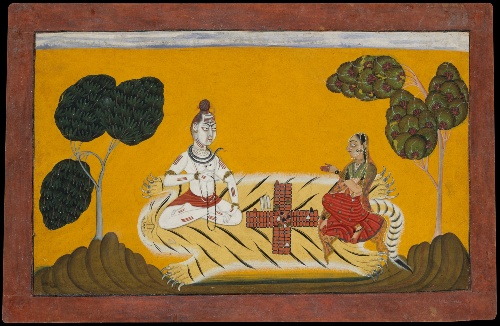
Artist: Devidasa of Nurpur
Artist bio: active ca. 1680–ca. 1720
Date: dated 1694–95
Object type: Folio
Classification: Paintings
Medium: Opaque watercolor, ink, silver, and gold on paper
Culture: India (Basohli, Jammu)
Dimensions: Image: 6 1/2 x 10 7/8 in. (16.5 x 27.6 cm)
Sheet: 8 x 12 1/4 in. (20.3 x 31.1 cm)
Framed: 15 5/8 x 20 1/2 in. (39.7 x 52.1 cm)
Department: Asian Art
Credit line: Gift of Dr. J. C. Burnett, 1957
Accession year: 1957
Repository: Metropolitan Museum of Art, New York, NY
Tags: Parvati|Shiva|Games